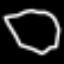
Label: octagon